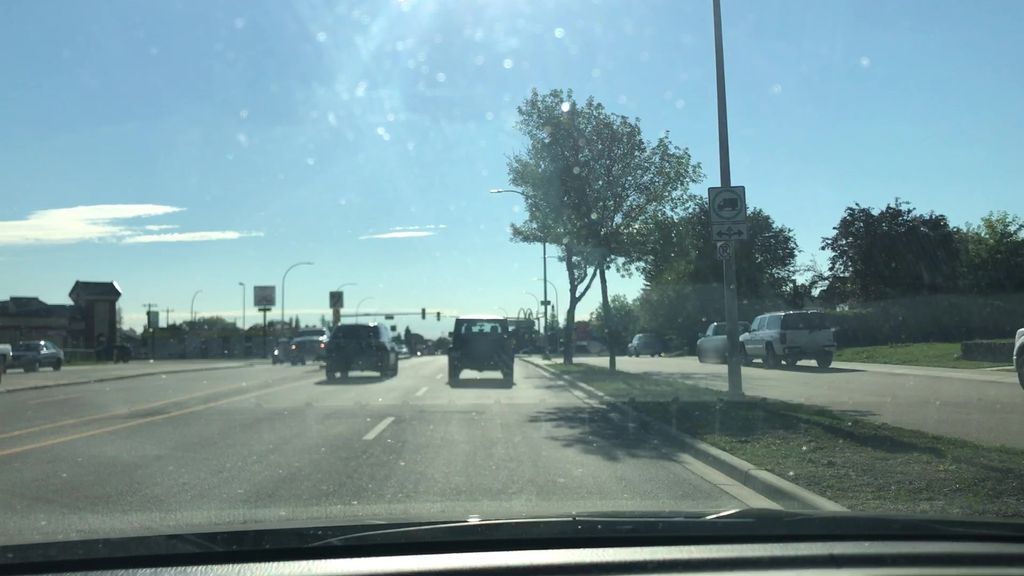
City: edmonton